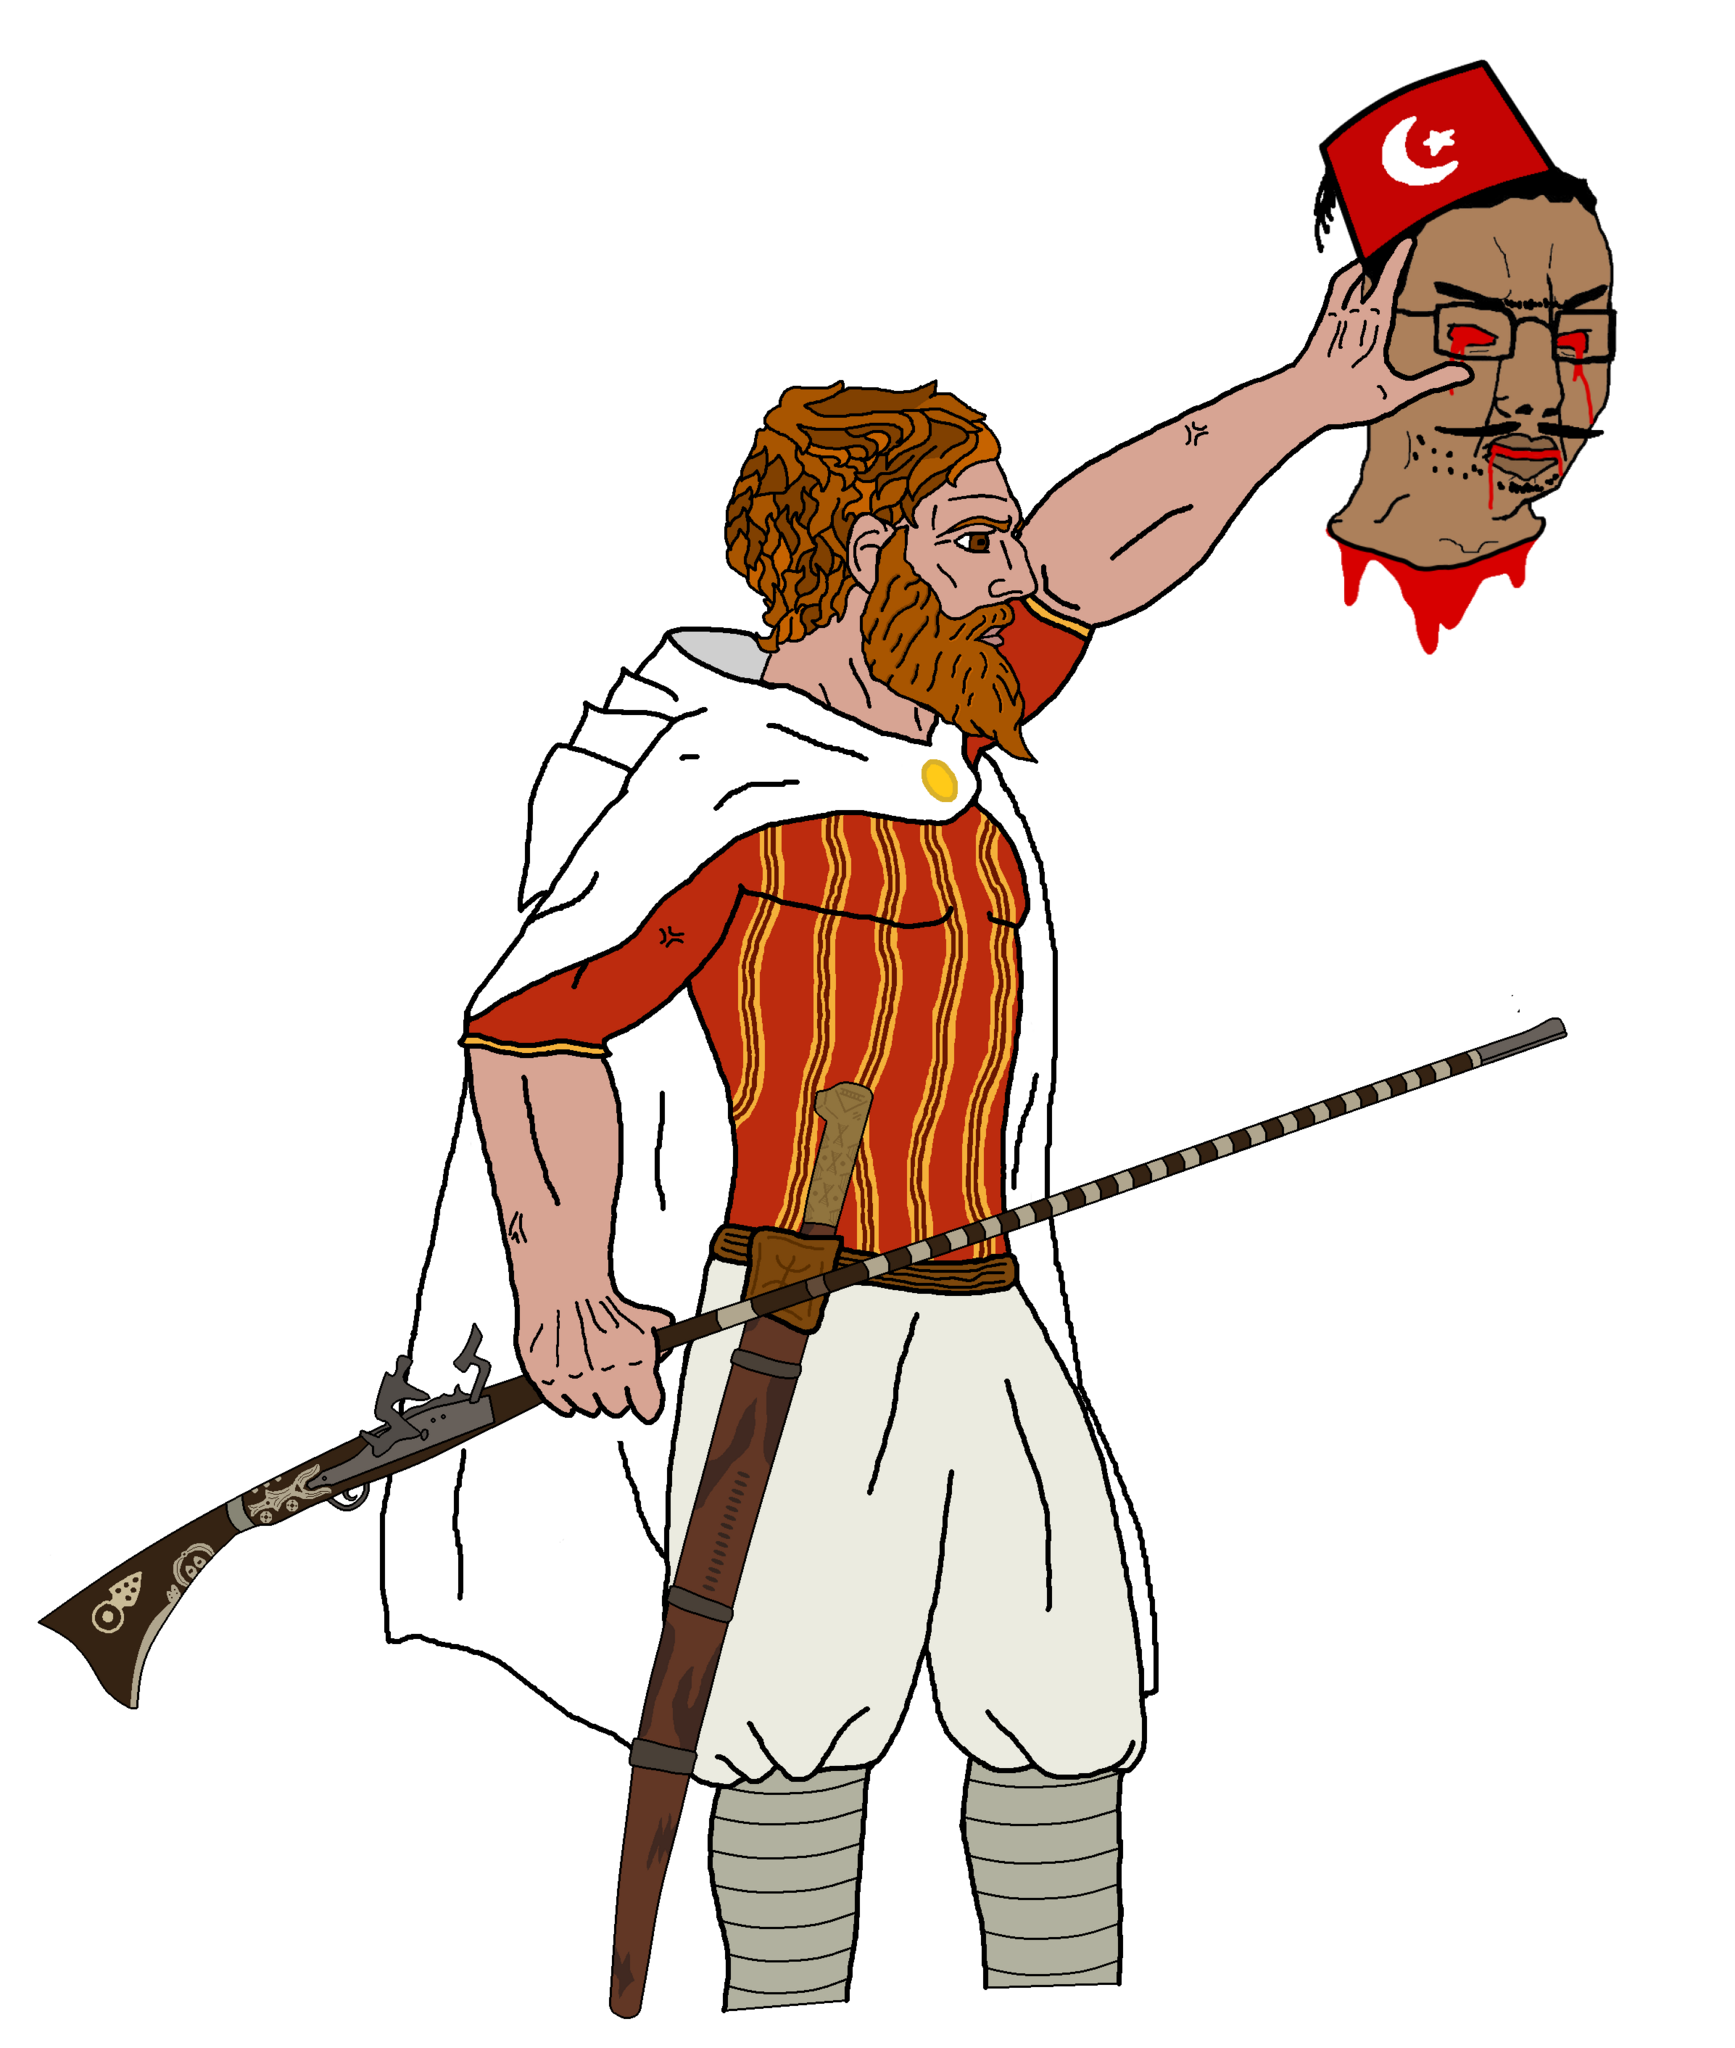
Label: 4_Yes_Chad